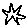
Label: star